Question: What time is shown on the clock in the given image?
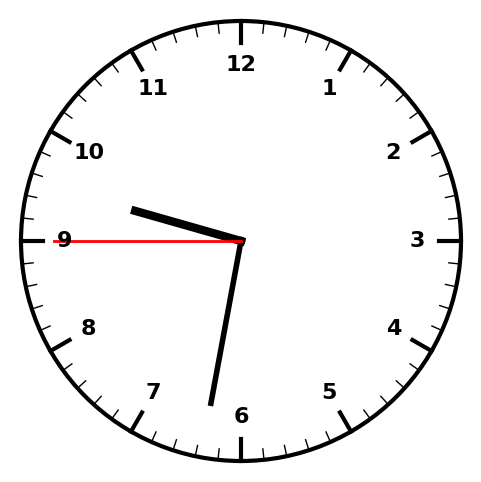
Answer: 09:31:45